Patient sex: F
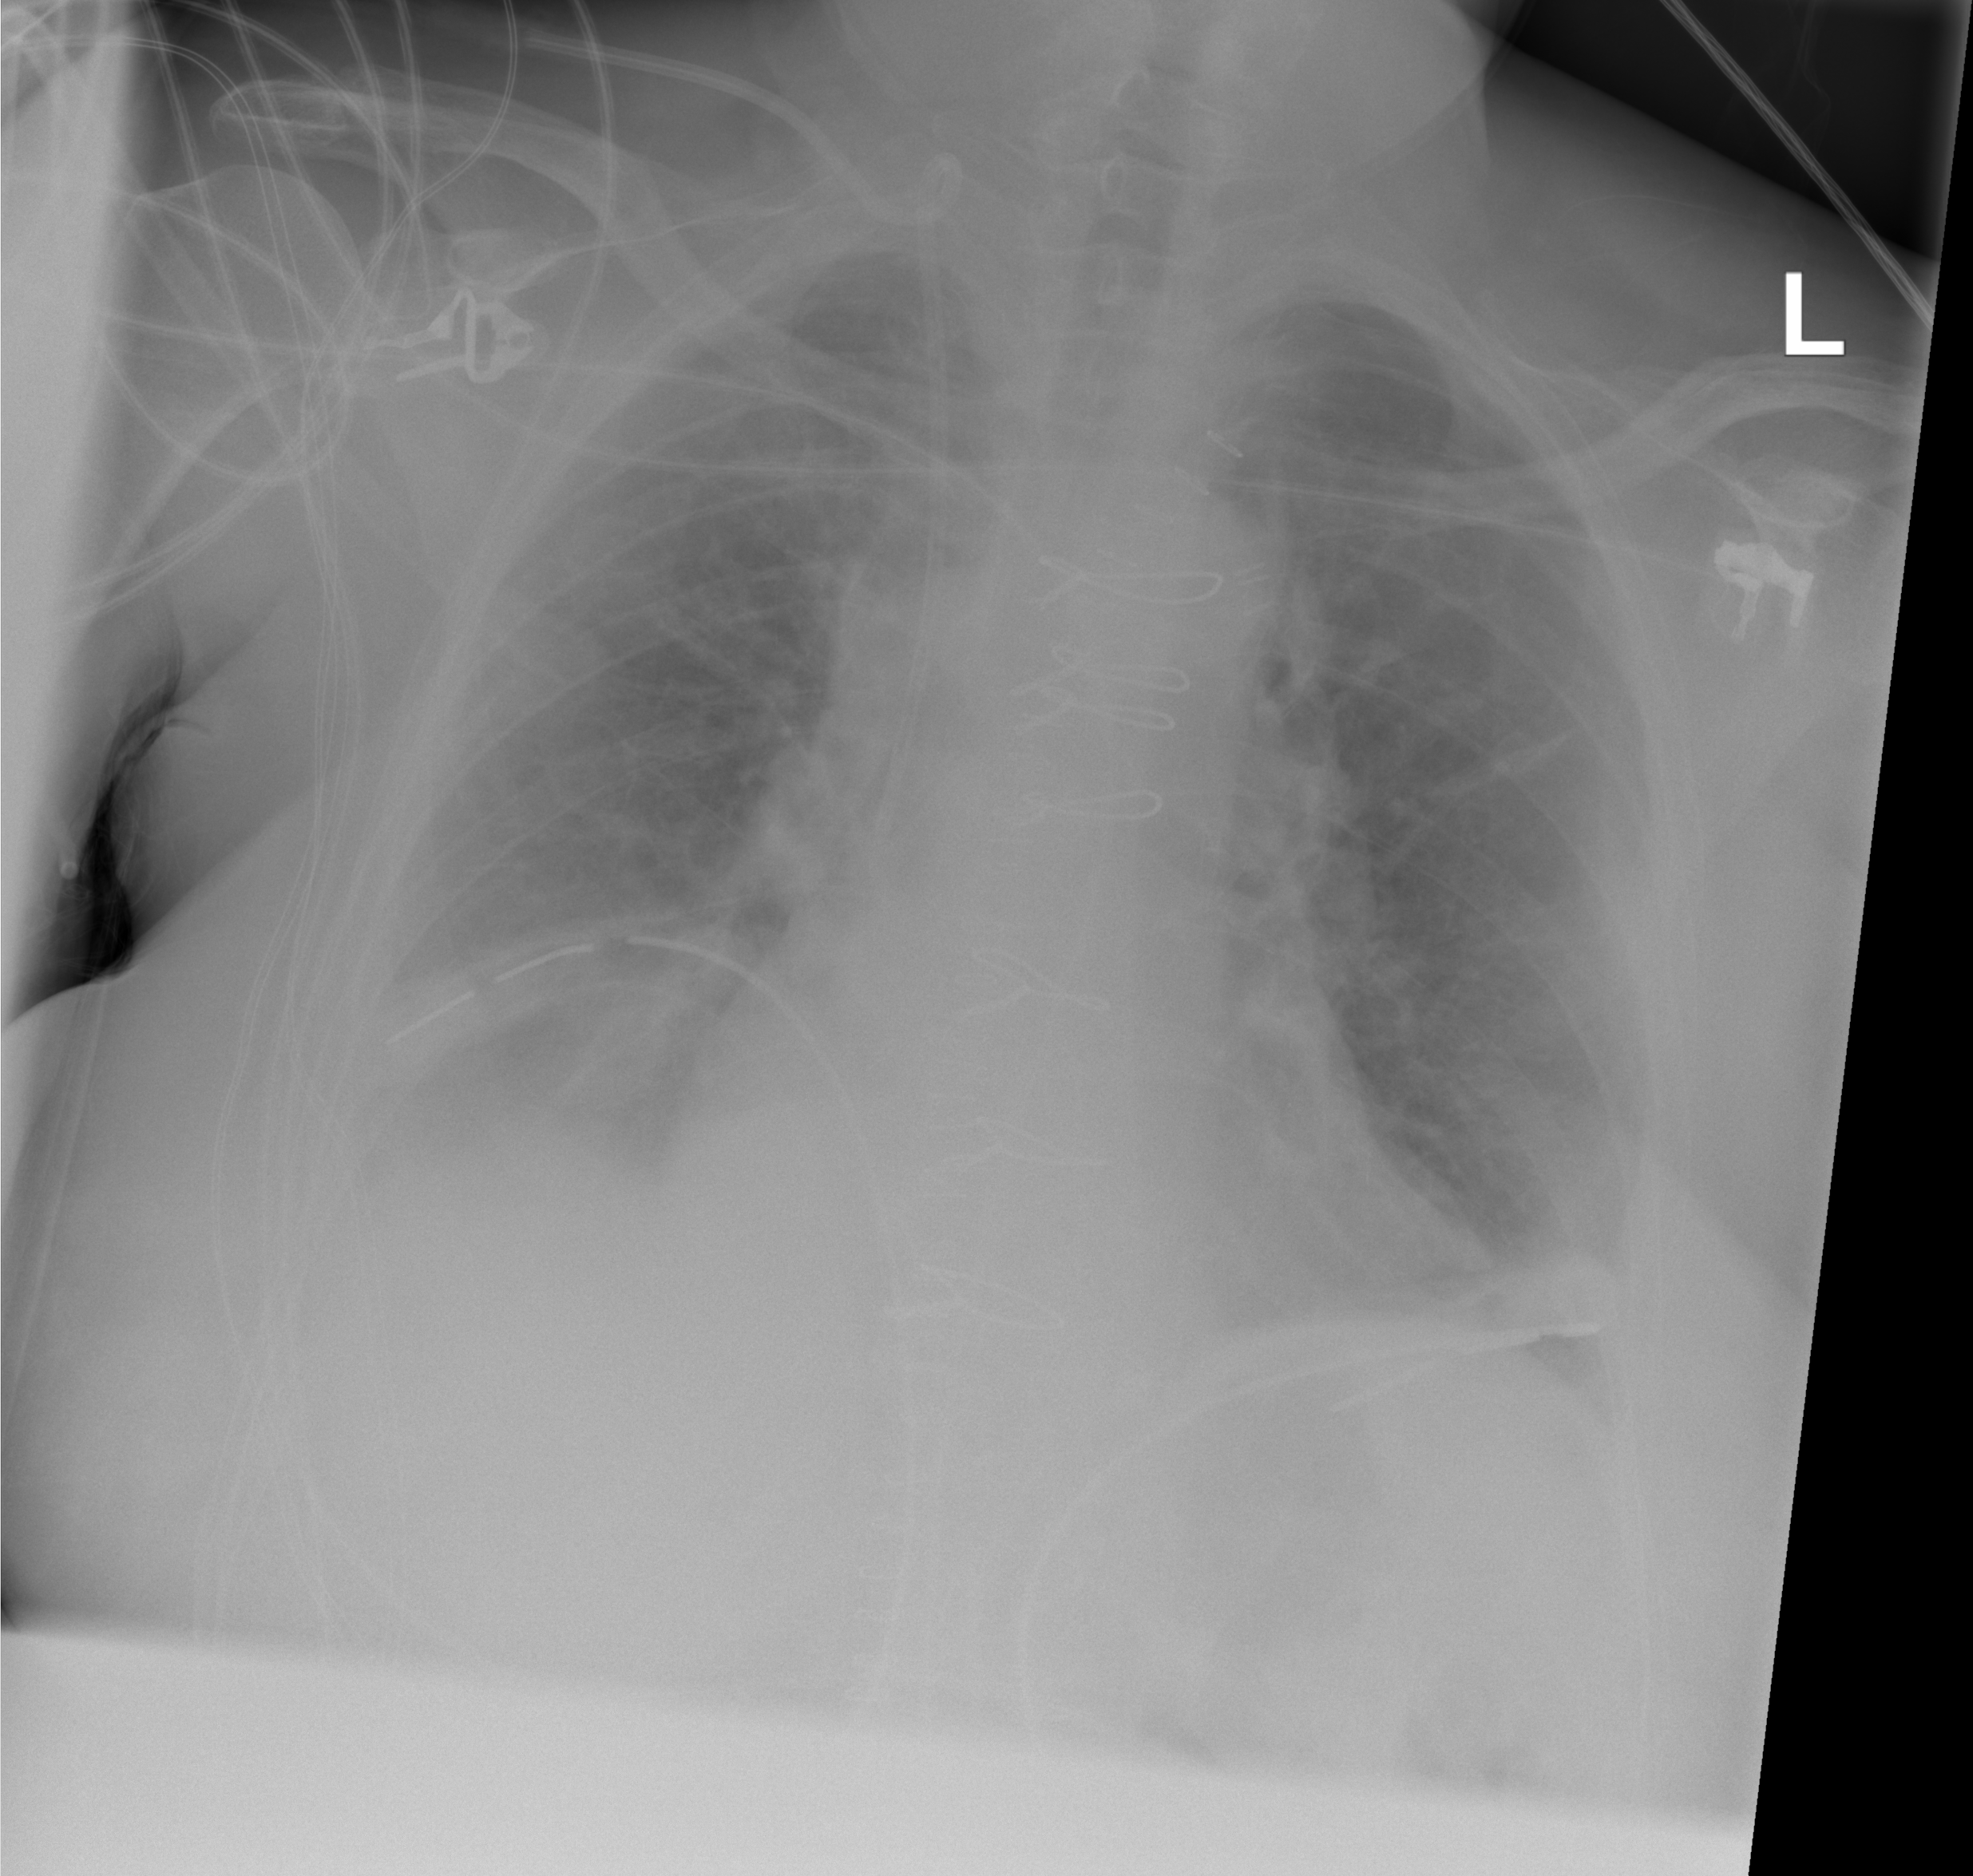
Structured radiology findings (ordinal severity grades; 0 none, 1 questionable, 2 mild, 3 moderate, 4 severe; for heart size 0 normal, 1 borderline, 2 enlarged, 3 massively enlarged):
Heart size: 0
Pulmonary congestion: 0
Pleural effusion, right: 2
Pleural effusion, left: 0
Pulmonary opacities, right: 0
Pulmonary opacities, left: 0
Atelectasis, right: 2
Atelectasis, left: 0